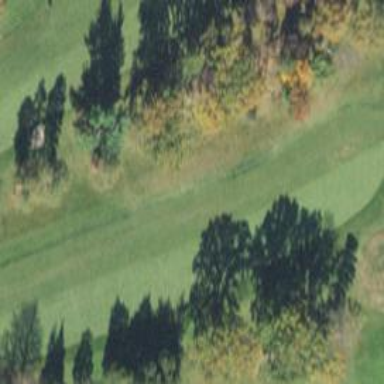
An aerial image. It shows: Golf fairway surrounded by grass.